Breast ultrasound image
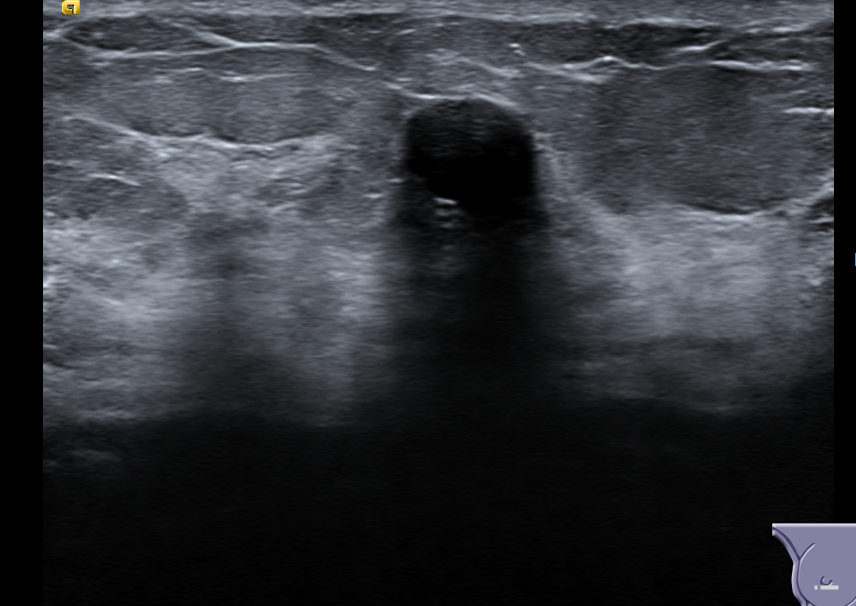
Diagnosis: benign